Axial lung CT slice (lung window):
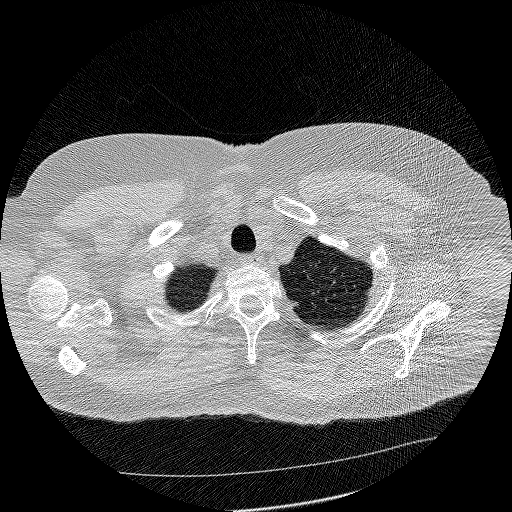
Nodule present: no